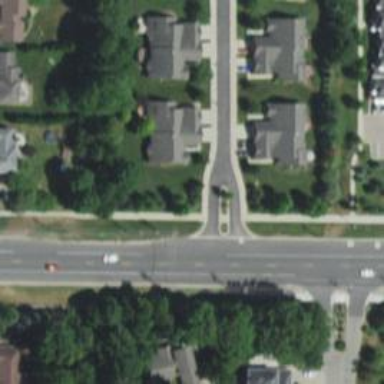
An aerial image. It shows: Crossing on the road.